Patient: sex F, age 34
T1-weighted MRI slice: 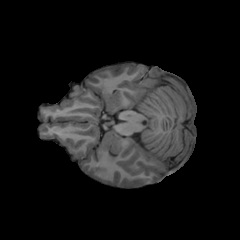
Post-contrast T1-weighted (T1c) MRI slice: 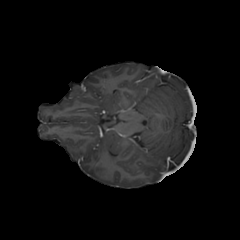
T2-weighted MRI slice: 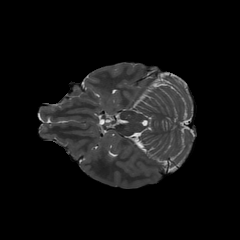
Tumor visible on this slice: yes
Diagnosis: Astrocytoma, IDH-mutant
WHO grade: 3